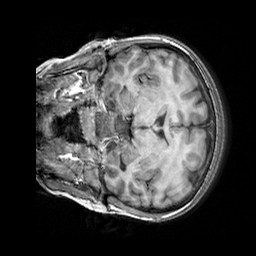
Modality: T1w
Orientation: coronal
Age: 25
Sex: female
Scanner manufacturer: siemens
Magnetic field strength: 3 T
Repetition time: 2.3 s
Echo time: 0.00303 s